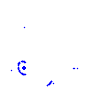
Particle: kaon